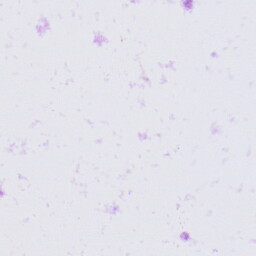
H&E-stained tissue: Prostate